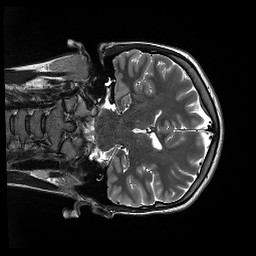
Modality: T2w
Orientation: coronal
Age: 20
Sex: female